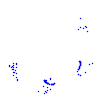
Particle: proton